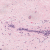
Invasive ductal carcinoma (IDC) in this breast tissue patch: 0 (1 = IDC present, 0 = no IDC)